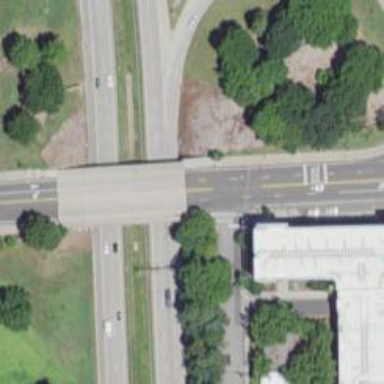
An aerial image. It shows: Footway on bridge.